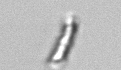
Label: Dactyliosolen_fragilissimus